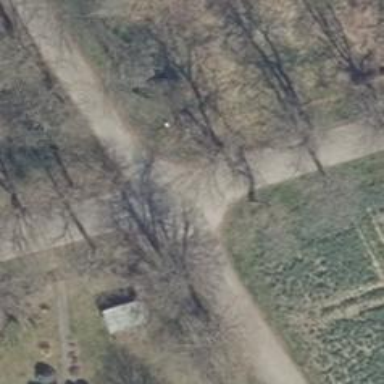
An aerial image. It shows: Residential road.